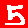
Digit: 5